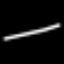
Label: line